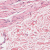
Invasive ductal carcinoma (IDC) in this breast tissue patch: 0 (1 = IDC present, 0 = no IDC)